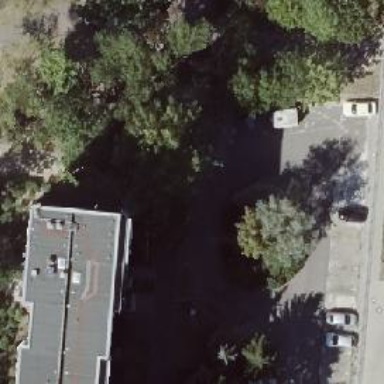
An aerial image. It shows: Asphalt footway.